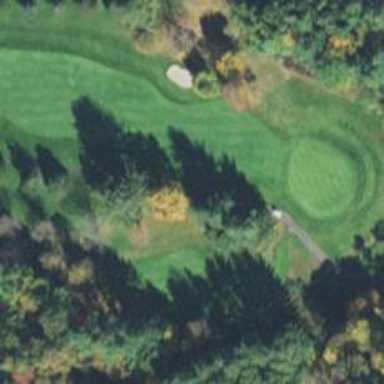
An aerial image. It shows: Pathway for golfing.